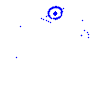
Particle: kaon